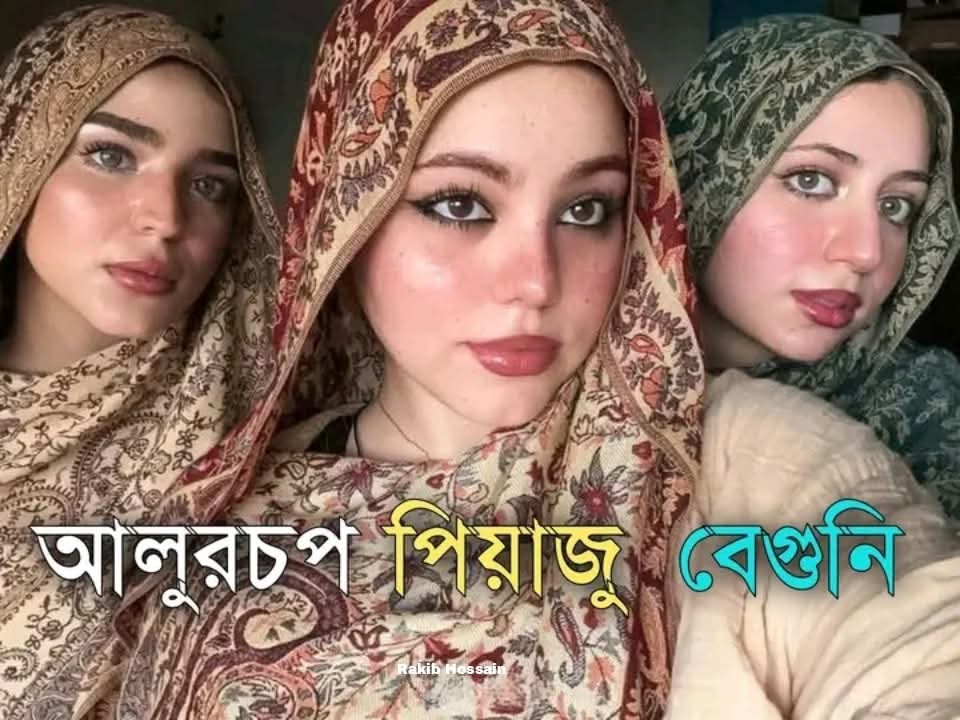
Text: আলুরচপ পিয়াজু, বেগুনি
Label: Non Hate